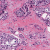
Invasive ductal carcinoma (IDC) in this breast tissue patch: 1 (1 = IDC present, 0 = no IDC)